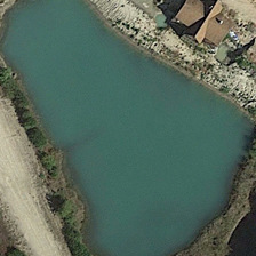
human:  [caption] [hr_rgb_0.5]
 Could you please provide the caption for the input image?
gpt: near the lake is a house with brown roof.

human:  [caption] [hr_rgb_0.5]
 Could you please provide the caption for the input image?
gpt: Next to the pond is a house with a brown roof.

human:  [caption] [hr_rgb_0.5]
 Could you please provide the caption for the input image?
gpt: There is a house with a brown roof next to the pond.

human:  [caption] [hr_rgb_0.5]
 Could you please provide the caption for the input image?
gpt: Next to the lake is a house with a brown roof.

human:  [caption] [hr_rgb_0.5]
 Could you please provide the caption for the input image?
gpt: There is a house with a brown roof next to the pond.